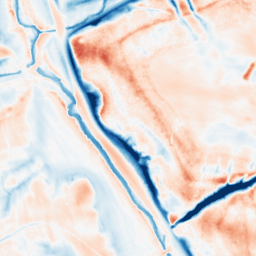
Category: multiscale
Decomposition family: dog_multiscale
Decomposition parameters: sigma_ratio: 1.6
n_scales: 6
base_sigma: 0.5
Upsampling method: bicubic
Upsampling parameters: scale: 2
Upsampling scale: 2